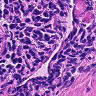
Metastatic tissue present: no